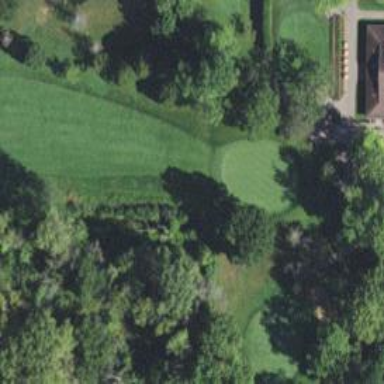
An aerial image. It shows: Golf hole.